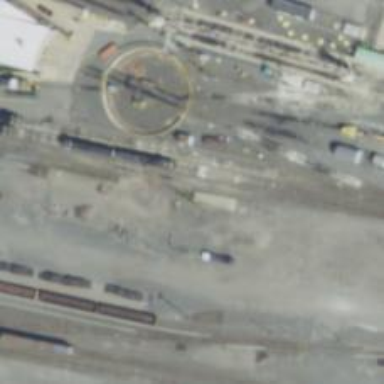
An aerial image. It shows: Unused railway yard.